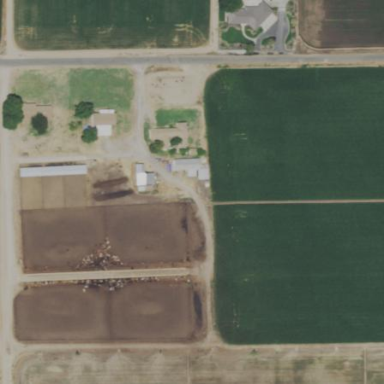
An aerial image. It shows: Farmyard area.